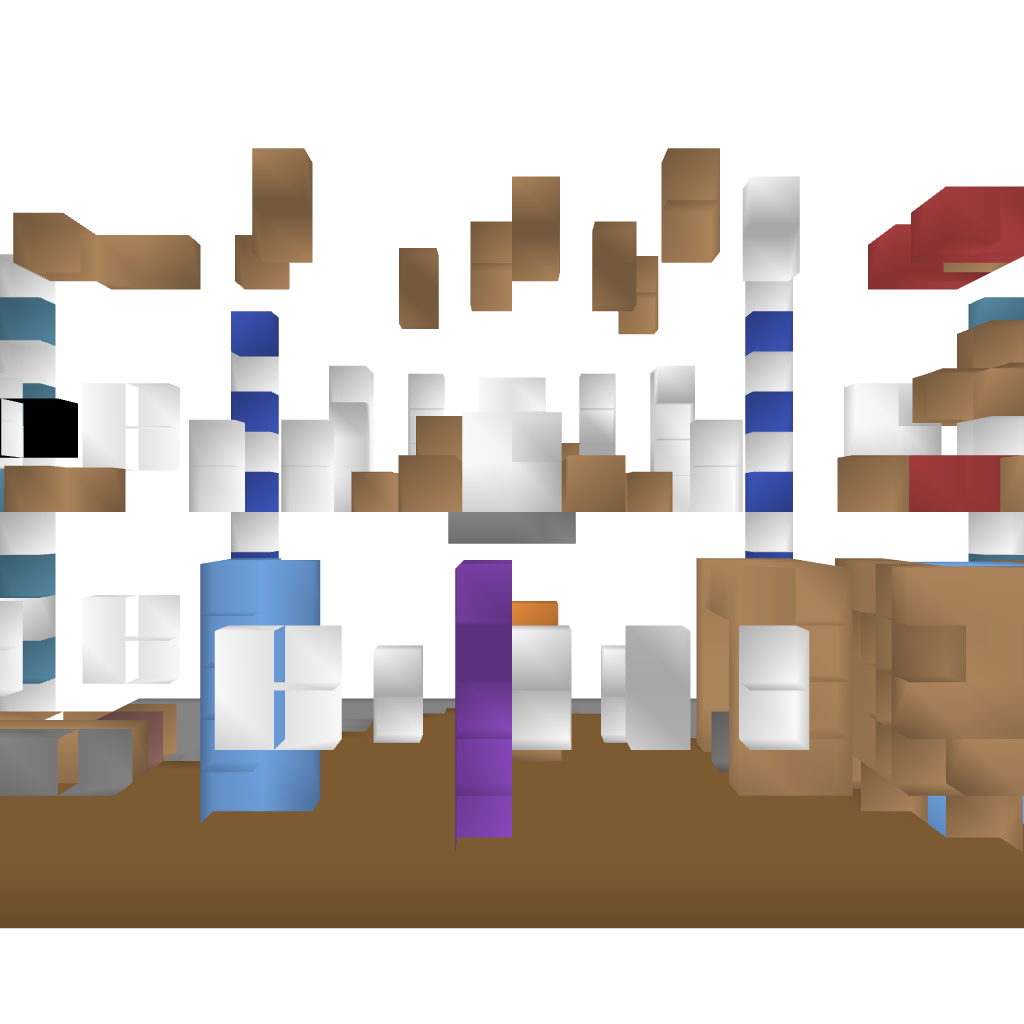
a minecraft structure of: Luxury house 1 by zerte bad low quality